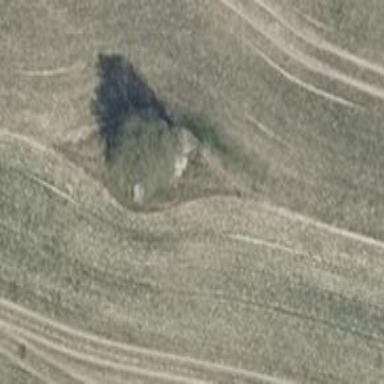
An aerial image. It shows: Hunting stand.